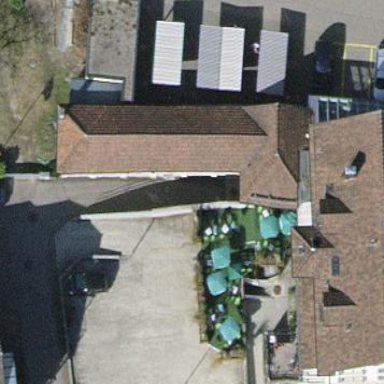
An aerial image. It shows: Retail building with gabled roof.